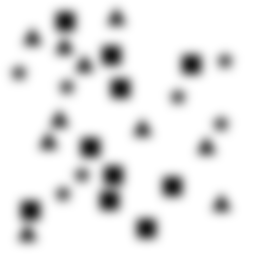
Squares: 10
Triangles: 10
Stars: 7
Total shapes: 27